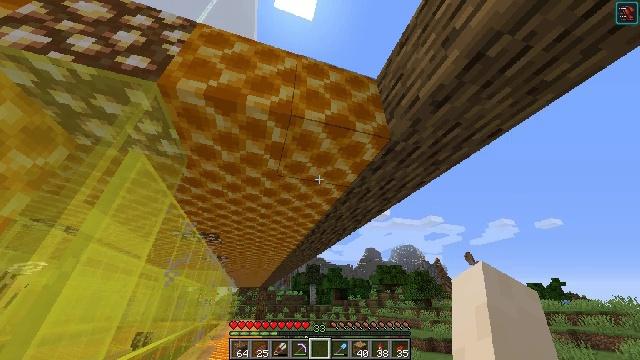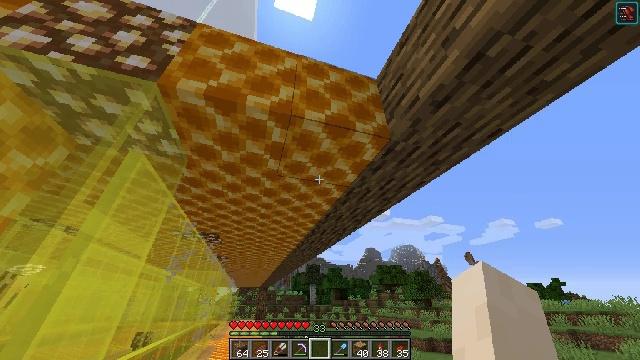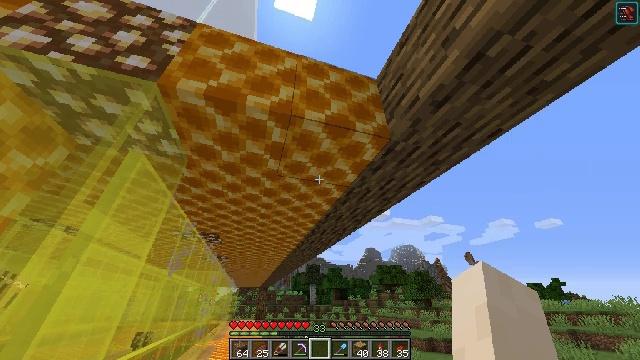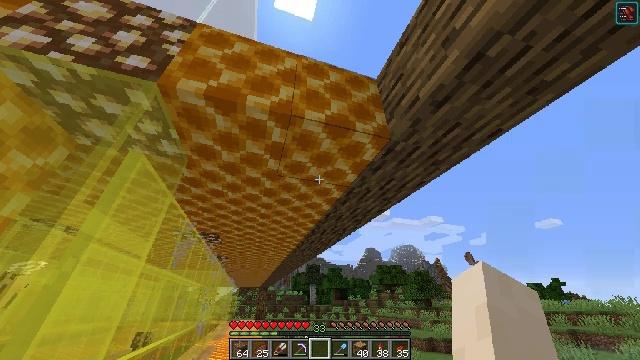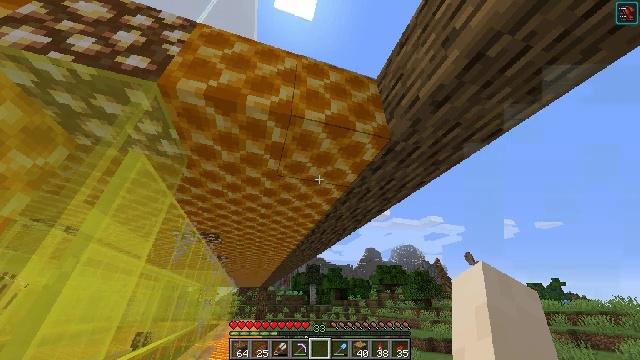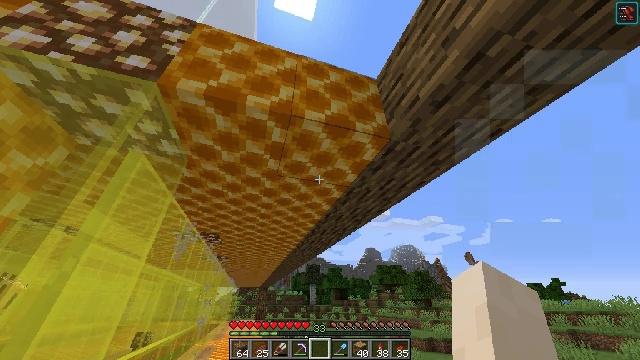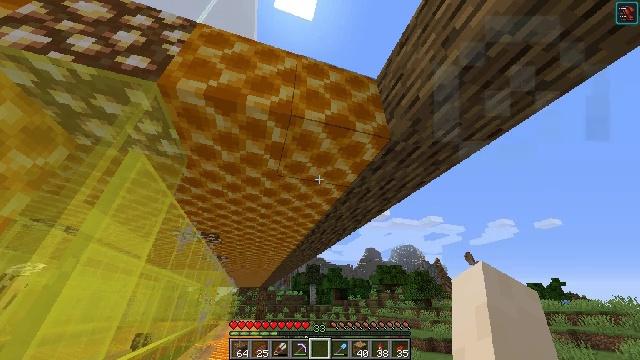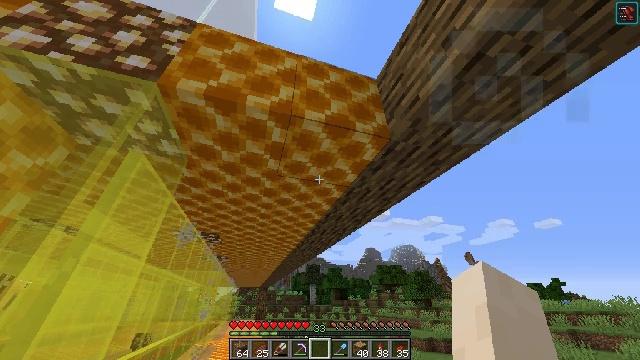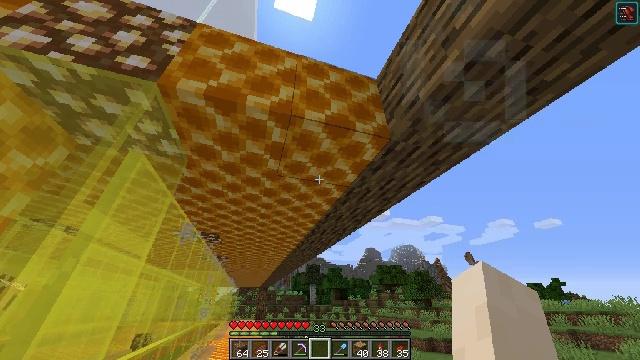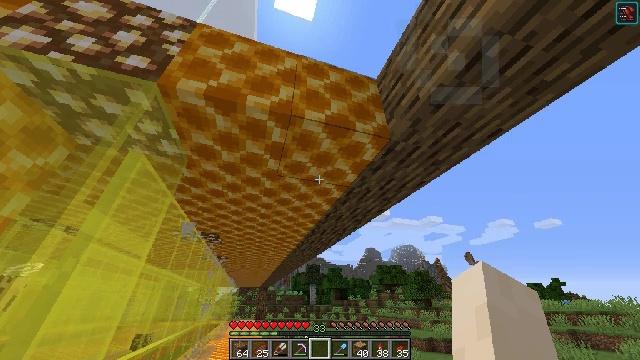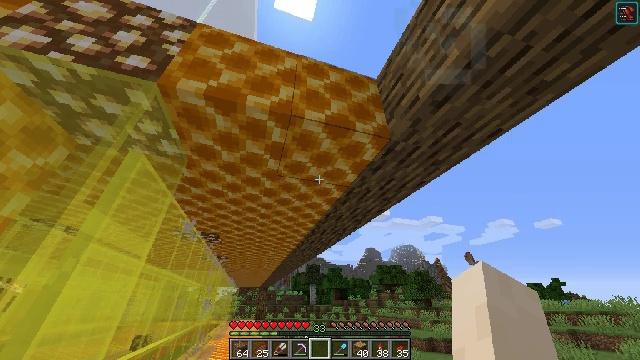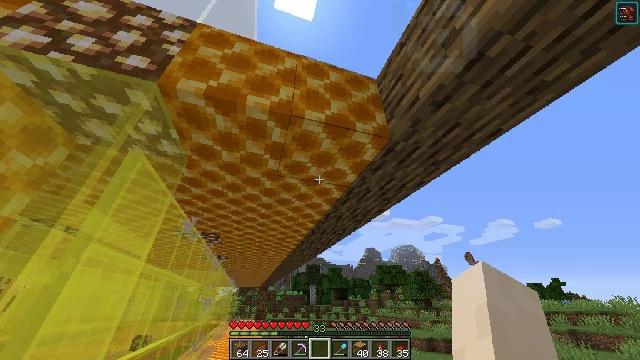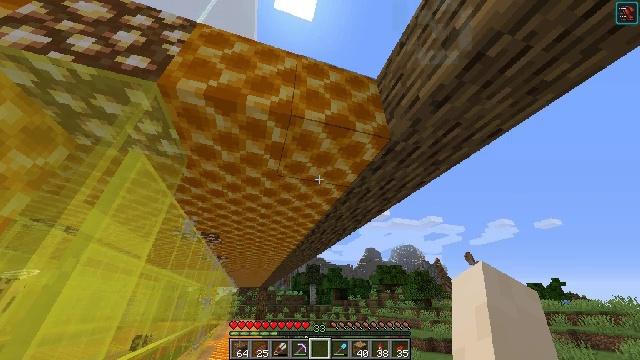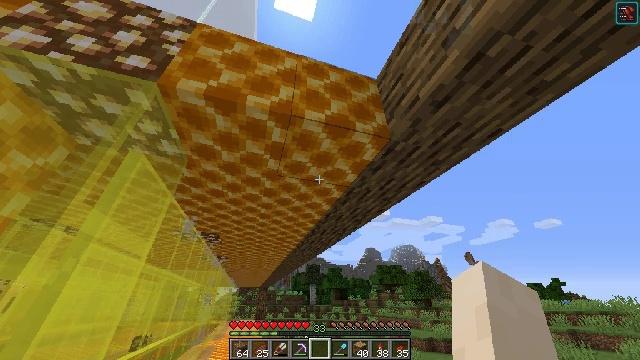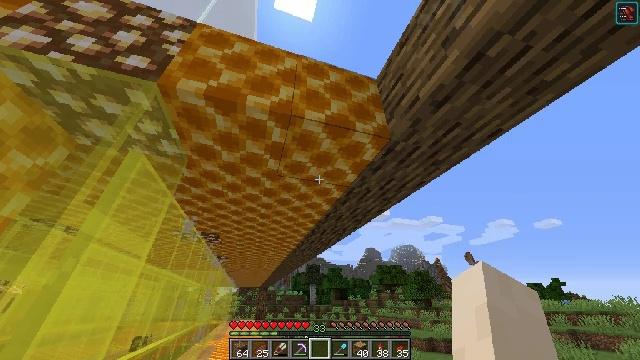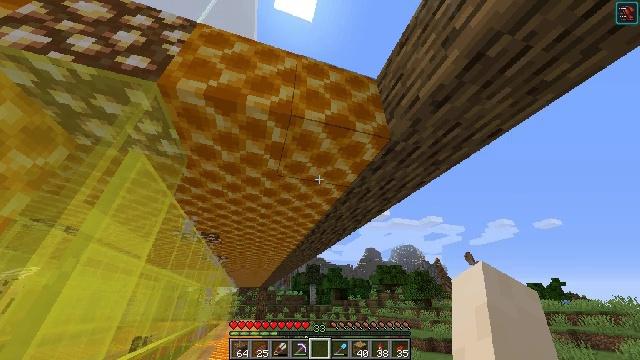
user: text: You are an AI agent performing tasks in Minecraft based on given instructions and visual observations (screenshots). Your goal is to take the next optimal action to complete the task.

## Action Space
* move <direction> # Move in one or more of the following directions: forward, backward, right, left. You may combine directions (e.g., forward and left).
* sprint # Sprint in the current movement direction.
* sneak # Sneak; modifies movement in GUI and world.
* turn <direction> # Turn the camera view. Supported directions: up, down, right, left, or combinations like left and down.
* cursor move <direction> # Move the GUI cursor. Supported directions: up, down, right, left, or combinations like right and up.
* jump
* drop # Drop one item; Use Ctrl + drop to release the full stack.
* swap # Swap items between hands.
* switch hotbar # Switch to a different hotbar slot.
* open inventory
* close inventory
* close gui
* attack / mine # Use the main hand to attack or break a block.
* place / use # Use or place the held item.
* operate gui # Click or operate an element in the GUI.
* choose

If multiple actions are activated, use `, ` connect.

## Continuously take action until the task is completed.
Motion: motion action
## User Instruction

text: Organize honeycombs in a 2x2 pattern to craft a honeycomb block.
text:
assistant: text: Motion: no_op
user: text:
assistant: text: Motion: no_op
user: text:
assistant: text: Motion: no_op
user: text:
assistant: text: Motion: no_op
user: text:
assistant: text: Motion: no_op
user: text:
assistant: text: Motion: no_op
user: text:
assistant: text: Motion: no_op
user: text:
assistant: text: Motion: no_op
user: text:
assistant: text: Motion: no_op
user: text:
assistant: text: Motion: no_op
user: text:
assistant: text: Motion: no_op
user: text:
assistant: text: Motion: no_op
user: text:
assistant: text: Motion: no_op
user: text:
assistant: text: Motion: no_op
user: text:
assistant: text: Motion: no_op
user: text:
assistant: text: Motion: no_op
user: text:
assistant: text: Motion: no_op
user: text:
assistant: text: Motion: no_op
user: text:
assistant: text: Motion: no_op
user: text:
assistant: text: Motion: no_op
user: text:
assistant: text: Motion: no_op
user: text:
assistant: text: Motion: no_op
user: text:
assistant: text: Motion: no_op
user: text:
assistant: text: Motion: no_op
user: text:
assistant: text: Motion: no_op
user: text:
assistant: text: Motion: no_op
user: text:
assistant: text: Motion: no_op
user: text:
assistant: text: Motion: no_op
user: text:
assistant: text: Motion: no_op
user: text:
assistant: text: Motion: no_op